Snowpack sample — Buffalo Mountain, Silverthorne, Colorado, USA (2/22/26, 2:02 PM MST)
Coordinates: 39.622, -106.113
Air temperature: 33 °F
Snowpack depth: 63 cm
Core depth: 20 cm
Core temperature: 24.8 °F
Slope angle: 11°, slope face: 116°
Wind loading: low
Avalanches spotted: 0
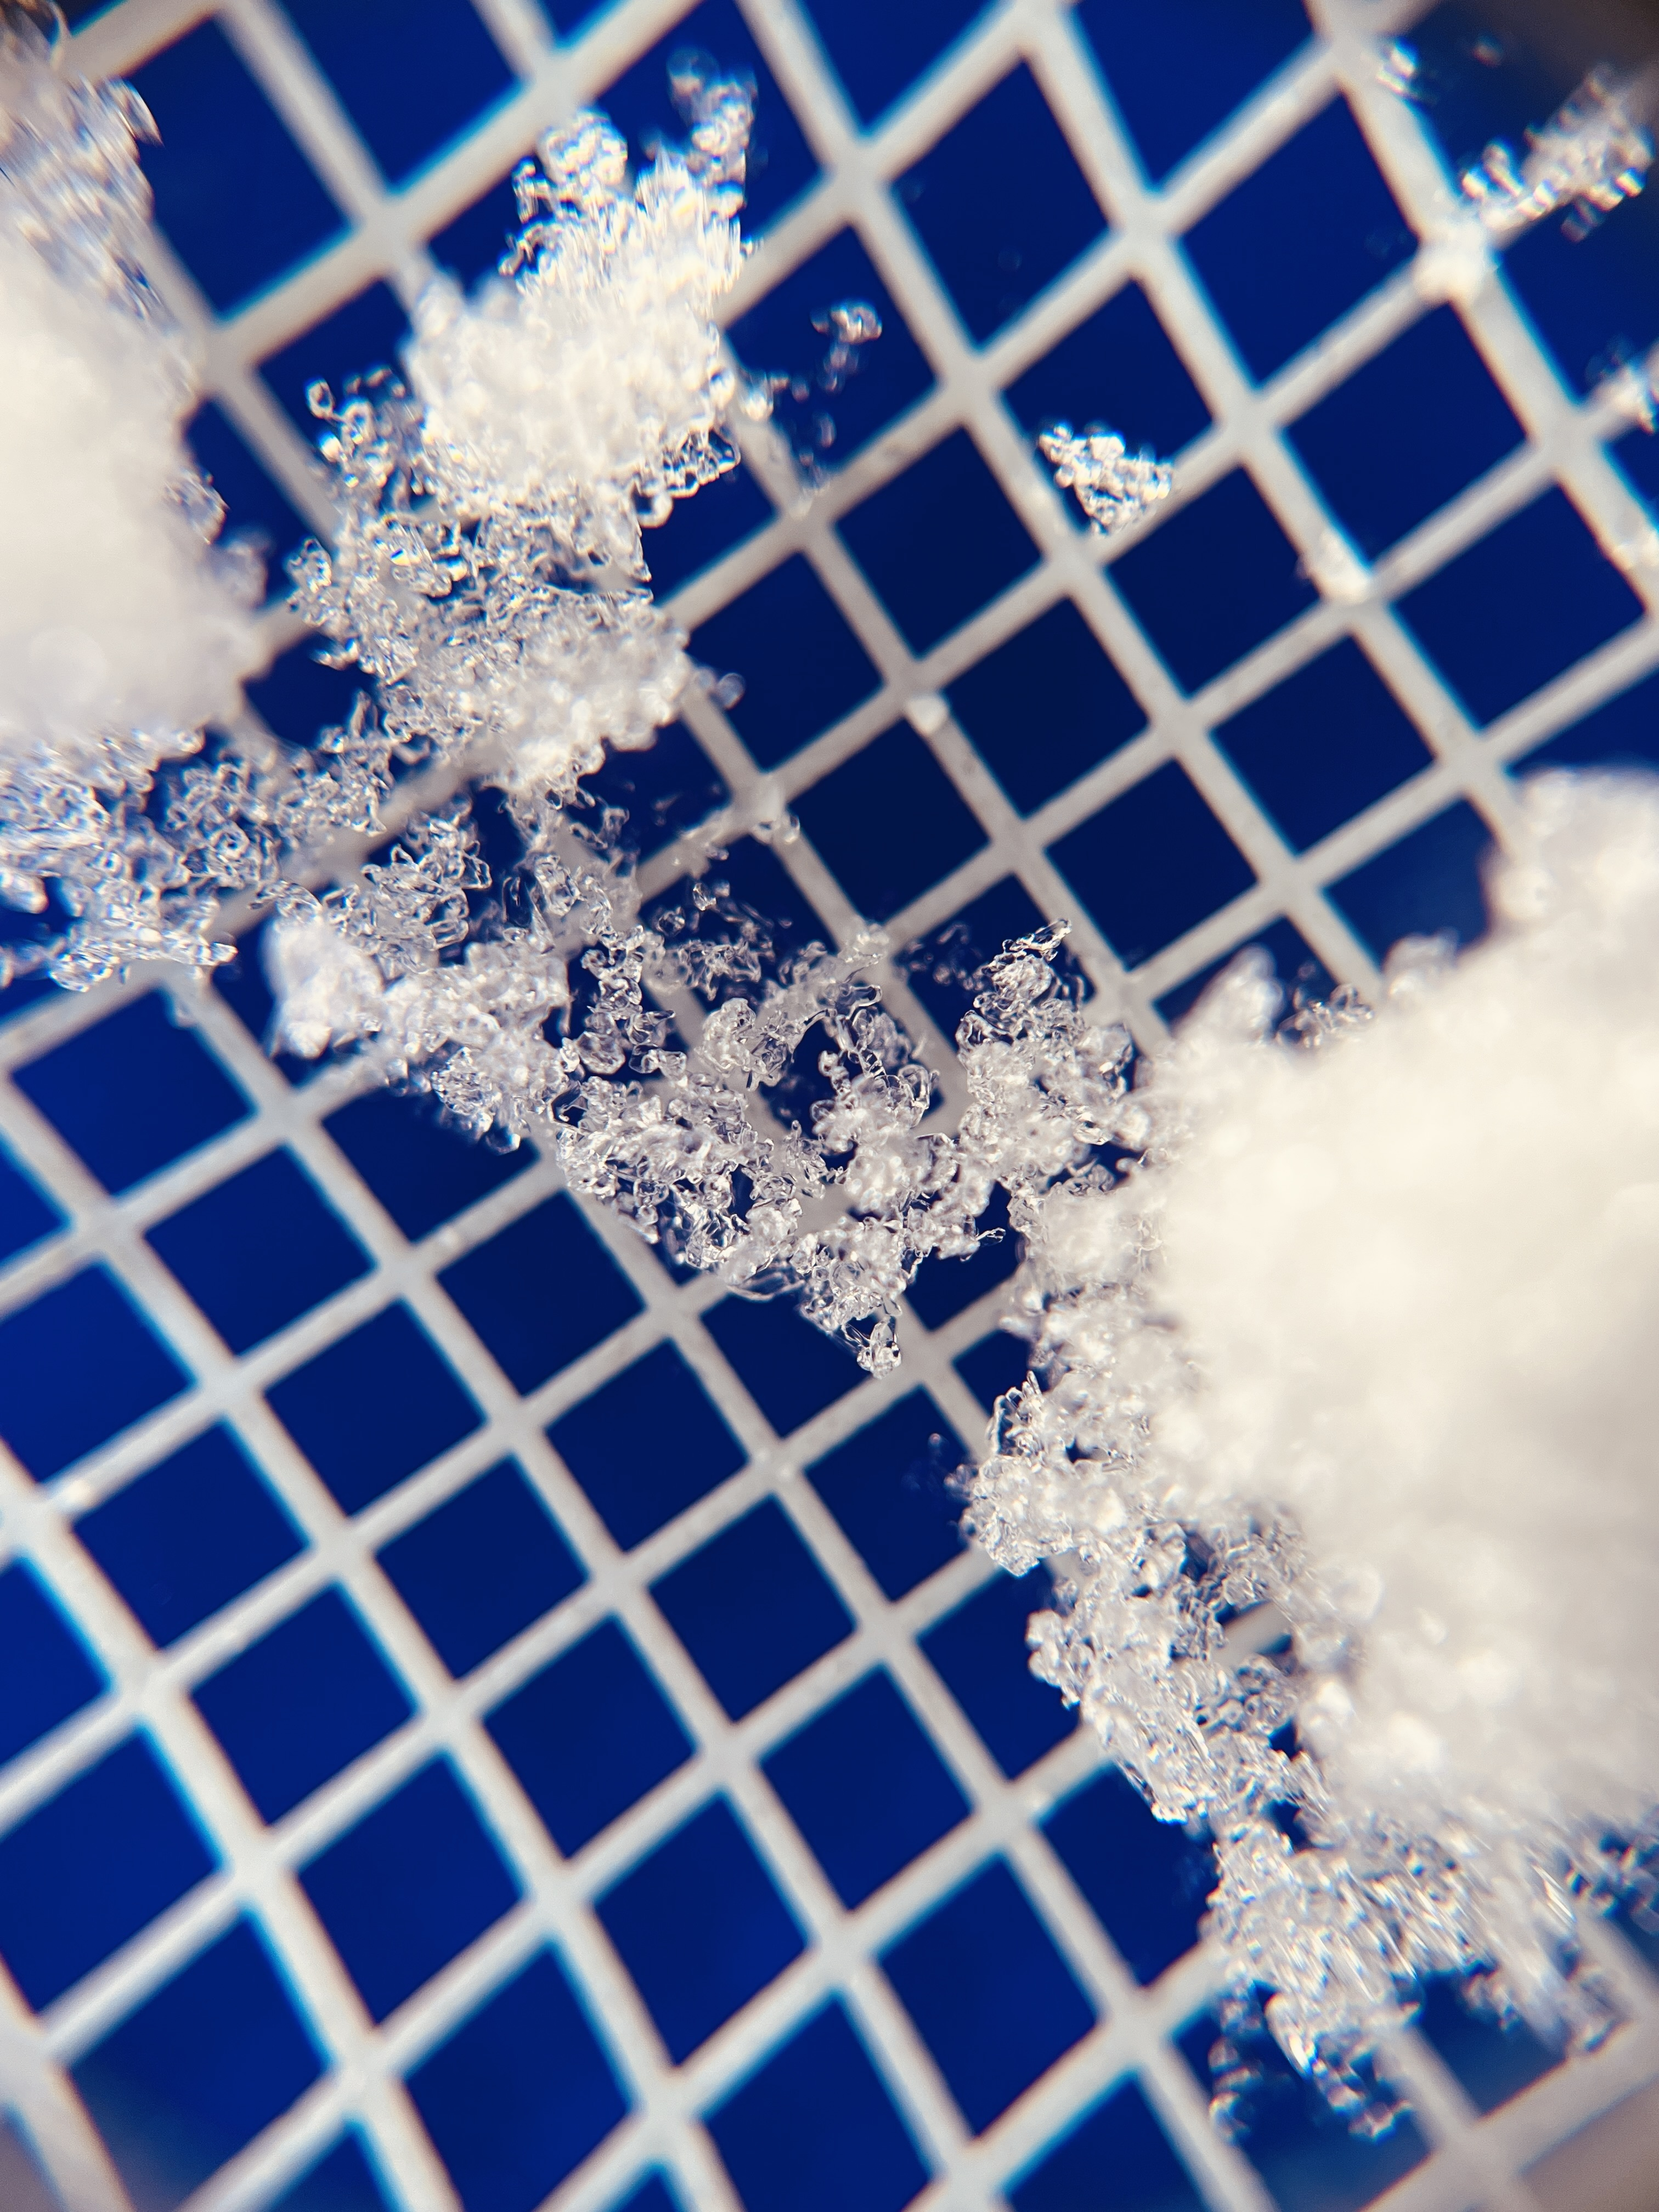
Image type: magnified_profile
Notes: In a firebreak similar to site 1, minimal wind loading with no spotted avalanches (not many faces in view though)